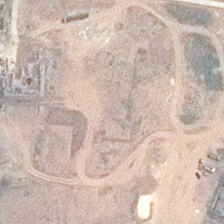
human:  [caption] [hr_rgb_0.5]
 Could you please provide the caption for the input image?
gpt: some signs are in a piece of khaki bareland .

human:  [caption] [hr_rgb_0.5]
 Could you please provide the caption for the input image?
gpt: a lot of broken stone and waste are in the bareland .

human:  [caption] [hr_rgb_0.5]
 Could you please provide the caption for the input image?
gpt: some signs are in a piece of khaki bareland .

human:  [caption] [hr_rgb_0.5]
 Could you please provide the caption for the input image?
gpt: the bareland is on the side of the land .

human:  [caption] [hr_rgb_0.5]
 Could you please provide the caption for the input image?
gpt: a lot of broken stone and waste are in the bareland .